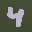
Label: 4